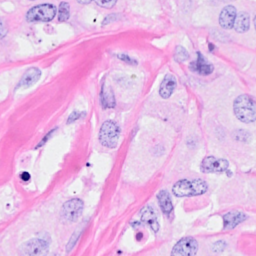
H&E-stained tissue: Breast